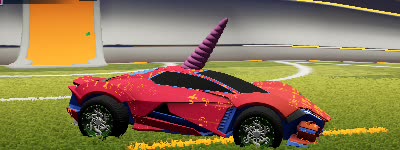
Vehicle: werewolf